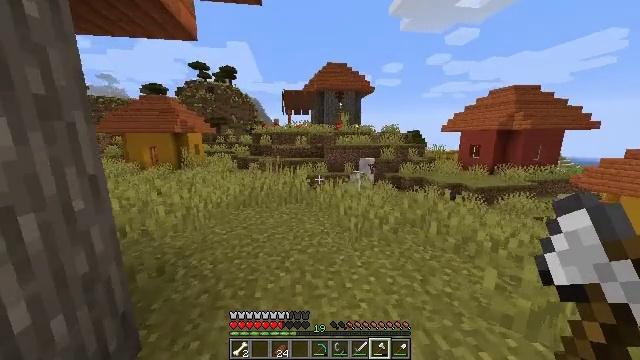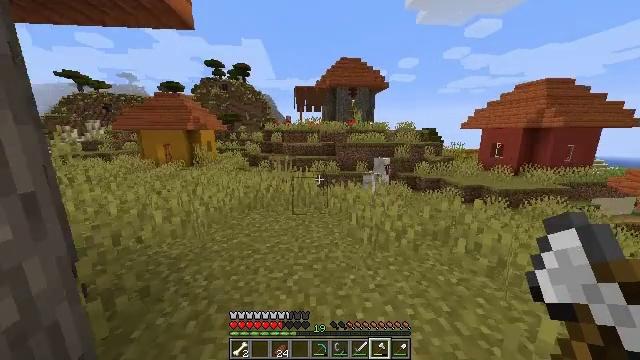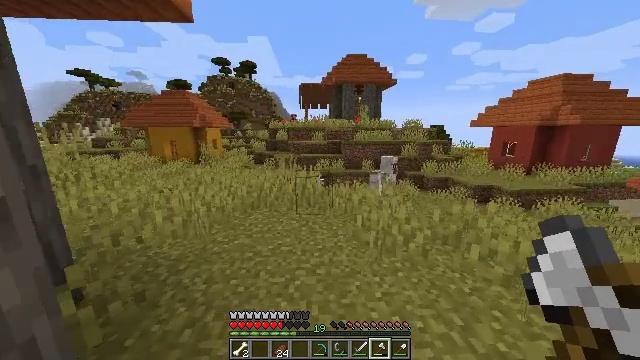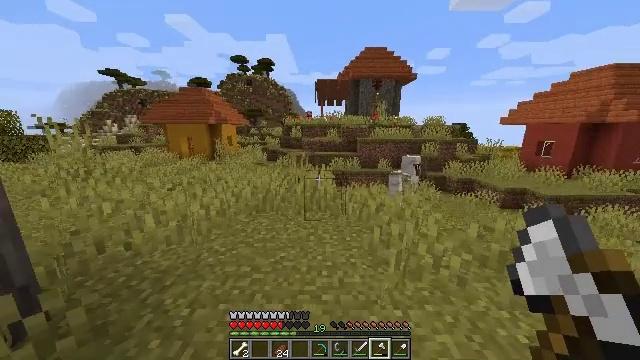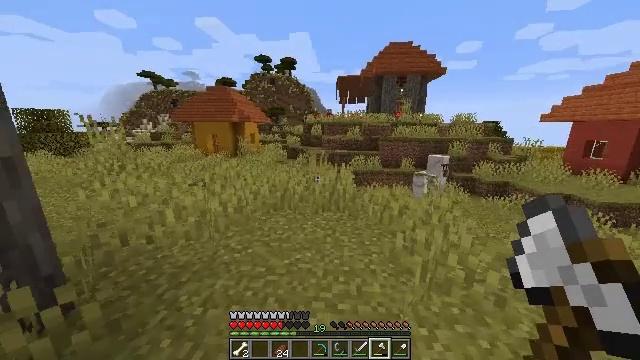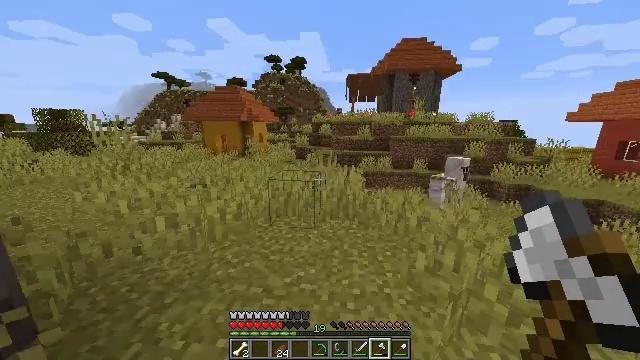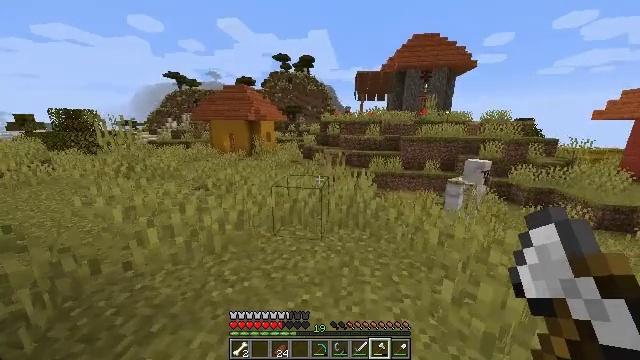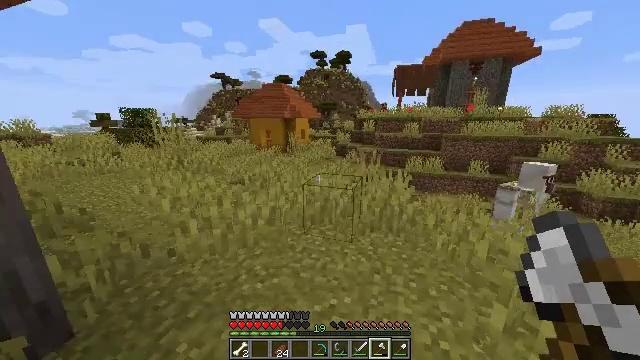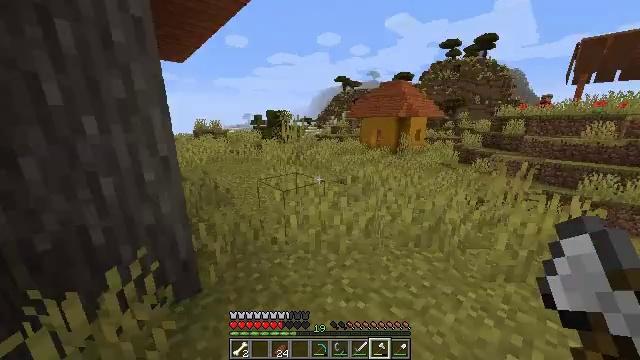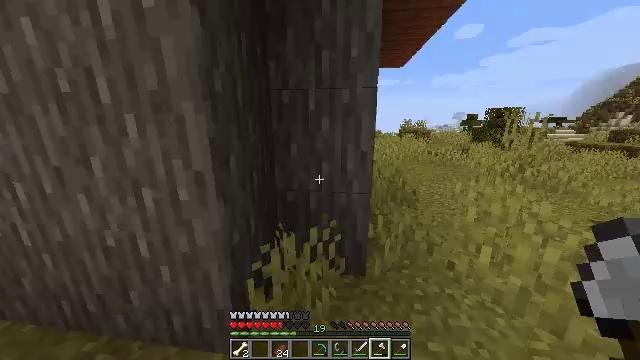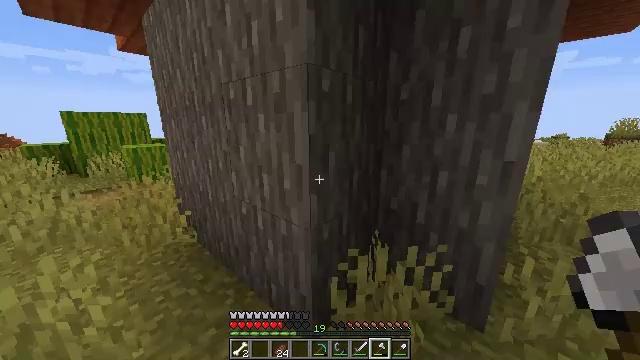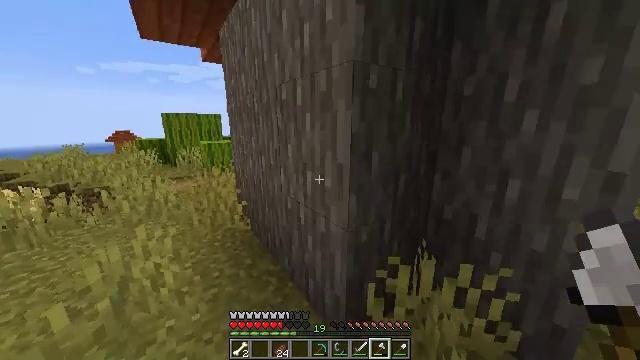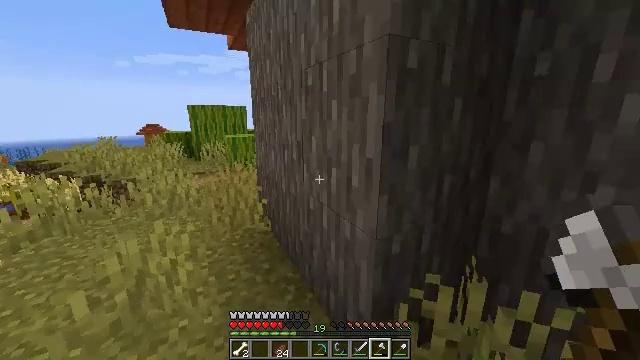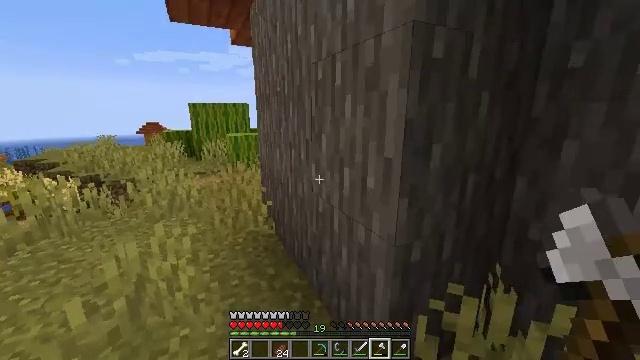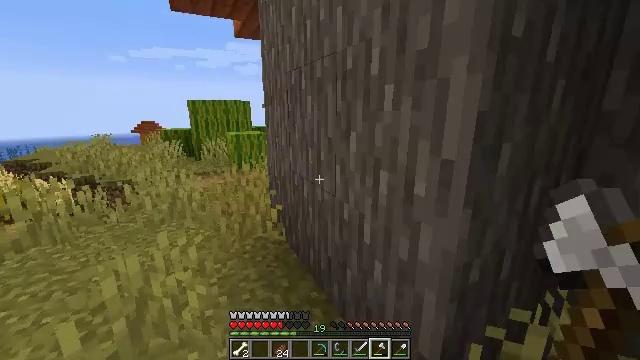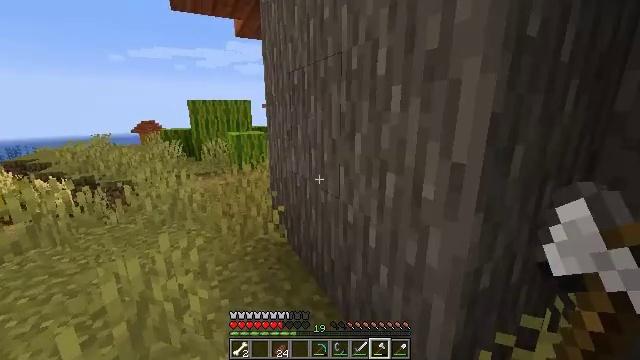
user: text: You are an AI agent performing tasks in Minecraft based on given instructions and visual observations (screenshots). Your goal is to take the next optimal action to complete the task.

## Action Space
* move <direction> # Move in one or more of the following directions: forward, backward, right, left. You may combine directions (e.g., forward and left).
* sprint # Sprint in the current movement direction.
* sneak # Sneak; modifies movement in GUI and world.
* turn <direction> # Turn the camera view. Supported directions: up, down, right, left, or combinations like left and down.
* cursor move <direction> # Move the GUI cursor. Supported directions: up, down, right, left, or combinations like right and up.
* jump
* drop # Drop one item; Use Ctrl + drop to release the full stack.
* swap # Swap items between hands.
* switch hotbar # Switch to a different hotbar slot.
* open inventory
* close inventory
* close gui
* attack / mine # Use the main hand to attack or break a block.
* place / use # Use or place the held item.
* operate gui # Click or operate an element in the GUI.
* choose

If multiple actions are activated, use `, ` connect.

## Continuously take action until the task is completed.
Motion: motion action
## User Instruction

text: Craft a set of chainmail boots on the crafting table.
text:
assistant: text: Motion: move forward, turn left
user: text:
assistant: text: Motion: move forward, turn left
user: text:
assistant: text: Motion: move forward, turn left
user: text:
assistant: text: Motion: move forward, turn left
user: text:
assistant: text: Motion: move forward, turn left
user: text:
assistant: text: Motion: move forward, turn left
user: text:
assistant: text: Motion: move forward, turn left
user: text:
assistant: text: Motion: move forward, turn left
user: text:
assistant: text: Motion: move forward, turn left
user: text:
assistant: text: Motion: turn left
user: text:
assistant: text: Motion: turn left
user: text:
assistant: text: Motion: move forward and move left, turn left
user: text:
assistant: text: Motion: move forward and move left
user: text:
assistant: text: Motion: move forward and move left
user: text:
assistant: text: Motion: move forward and move left
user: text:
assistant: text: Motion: move forward and move left
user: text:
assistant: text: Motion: move forward and move left
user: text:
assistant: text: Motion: move forward and move left
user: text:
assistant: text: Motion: move forward and move left
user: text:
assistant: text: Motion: move forward and move left
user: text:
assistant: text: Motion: move forward and move left
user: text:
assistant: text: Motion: move forward and move left, turn right
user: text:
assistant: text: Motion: move forward and move left, turn right
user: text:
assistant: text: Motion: move forward and move left, turn right
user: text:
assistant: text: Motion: move forward and move left, turn right
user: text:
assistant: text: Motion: move forward and move left, turn right
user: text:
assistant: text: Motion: move forward and move left, turn right
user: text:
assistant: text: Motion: move forward and move left, turn right
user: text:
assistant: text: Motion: move forward and move left, turn right
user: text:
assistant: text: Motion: move forward and move left, turn right